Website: home-depot
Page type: delivery-shipping
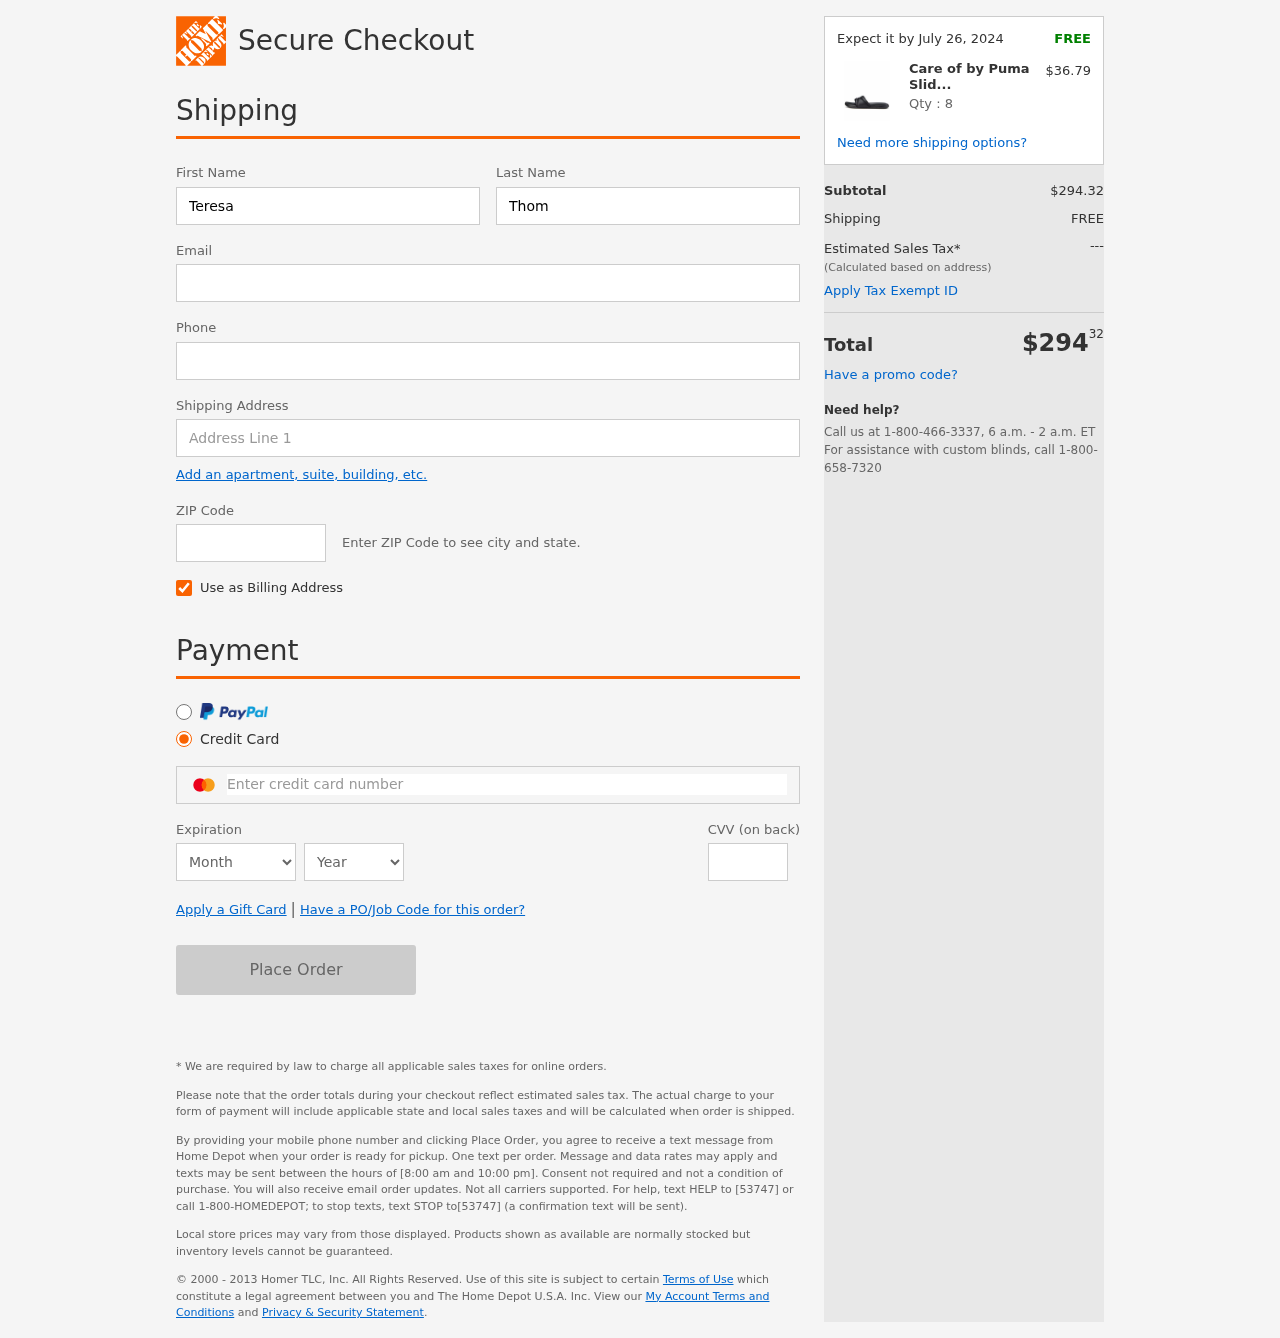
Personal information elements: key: PII_CARD_CVV
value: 549
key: PII_CARD_EXPIRY_MONTH
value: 10
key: PII_CARD_EXPIRY_YEAR
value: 30
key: PII_CARD_NUMBER
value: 5391 1653 6574 8901
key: PII_EMAIL
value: teresa.thomas@yahoo.com
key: PII_FIRSTNAME
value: Teresa
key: PII_LASTNAME
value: Thomas
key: PII_PHONE
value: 7735835039
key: PII_POSTCODE
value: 08454
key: PII_STREET
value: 49828 Cameron Plain
Product elements: key: PRODUCT1_NAME
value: Care of by Puma Slide 2 Women's Flip Flops
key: PRODUCT1_PRICE
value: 36.79
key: PRODUCT1_QUANTITY
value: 8
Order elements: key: ORDER_DELIVERY_DATE
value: Expect it by July 26, 2024
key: ORDER_SUBTOTAL
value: $294.32
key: ORDER_SHIPPING_COST
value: FREE
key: ORDER_TOTAL
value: $29432